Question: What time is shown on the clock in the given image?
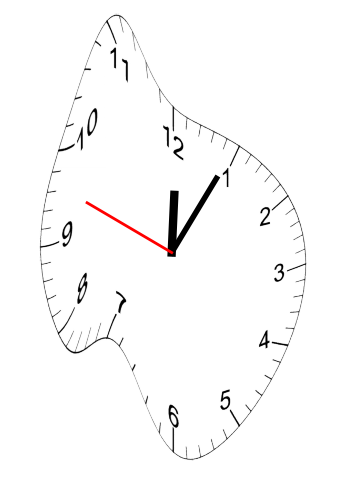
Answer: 12:04:48